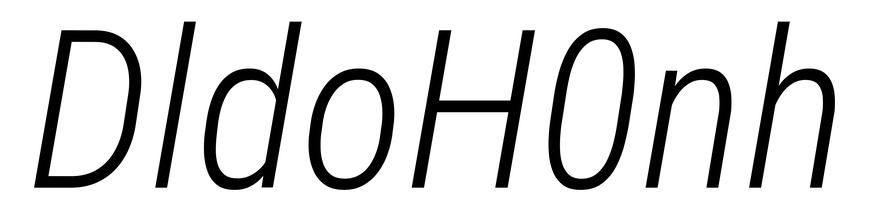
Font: Roboto-Italic_Condensed_Light_Italic